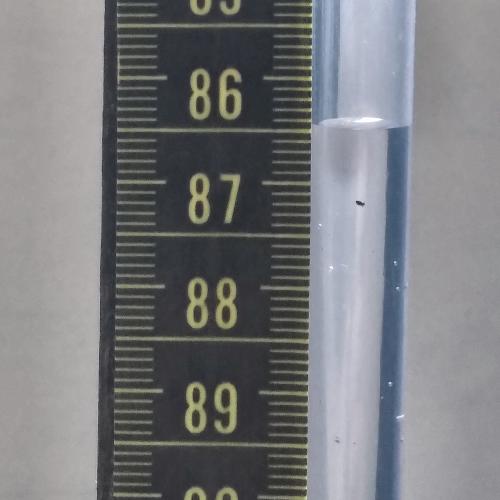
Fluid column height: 86.5 cm